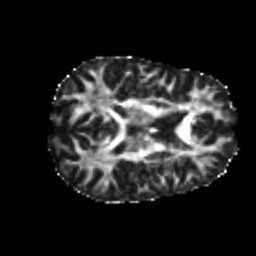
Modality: FA
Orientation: axial
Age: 25
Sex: male
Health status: healthy
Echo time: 0.074 s